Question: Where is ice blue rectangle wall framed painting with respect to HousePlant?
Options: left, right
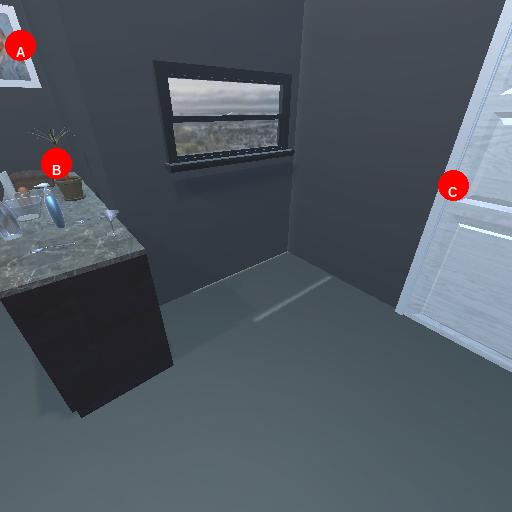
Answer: left